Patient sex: F
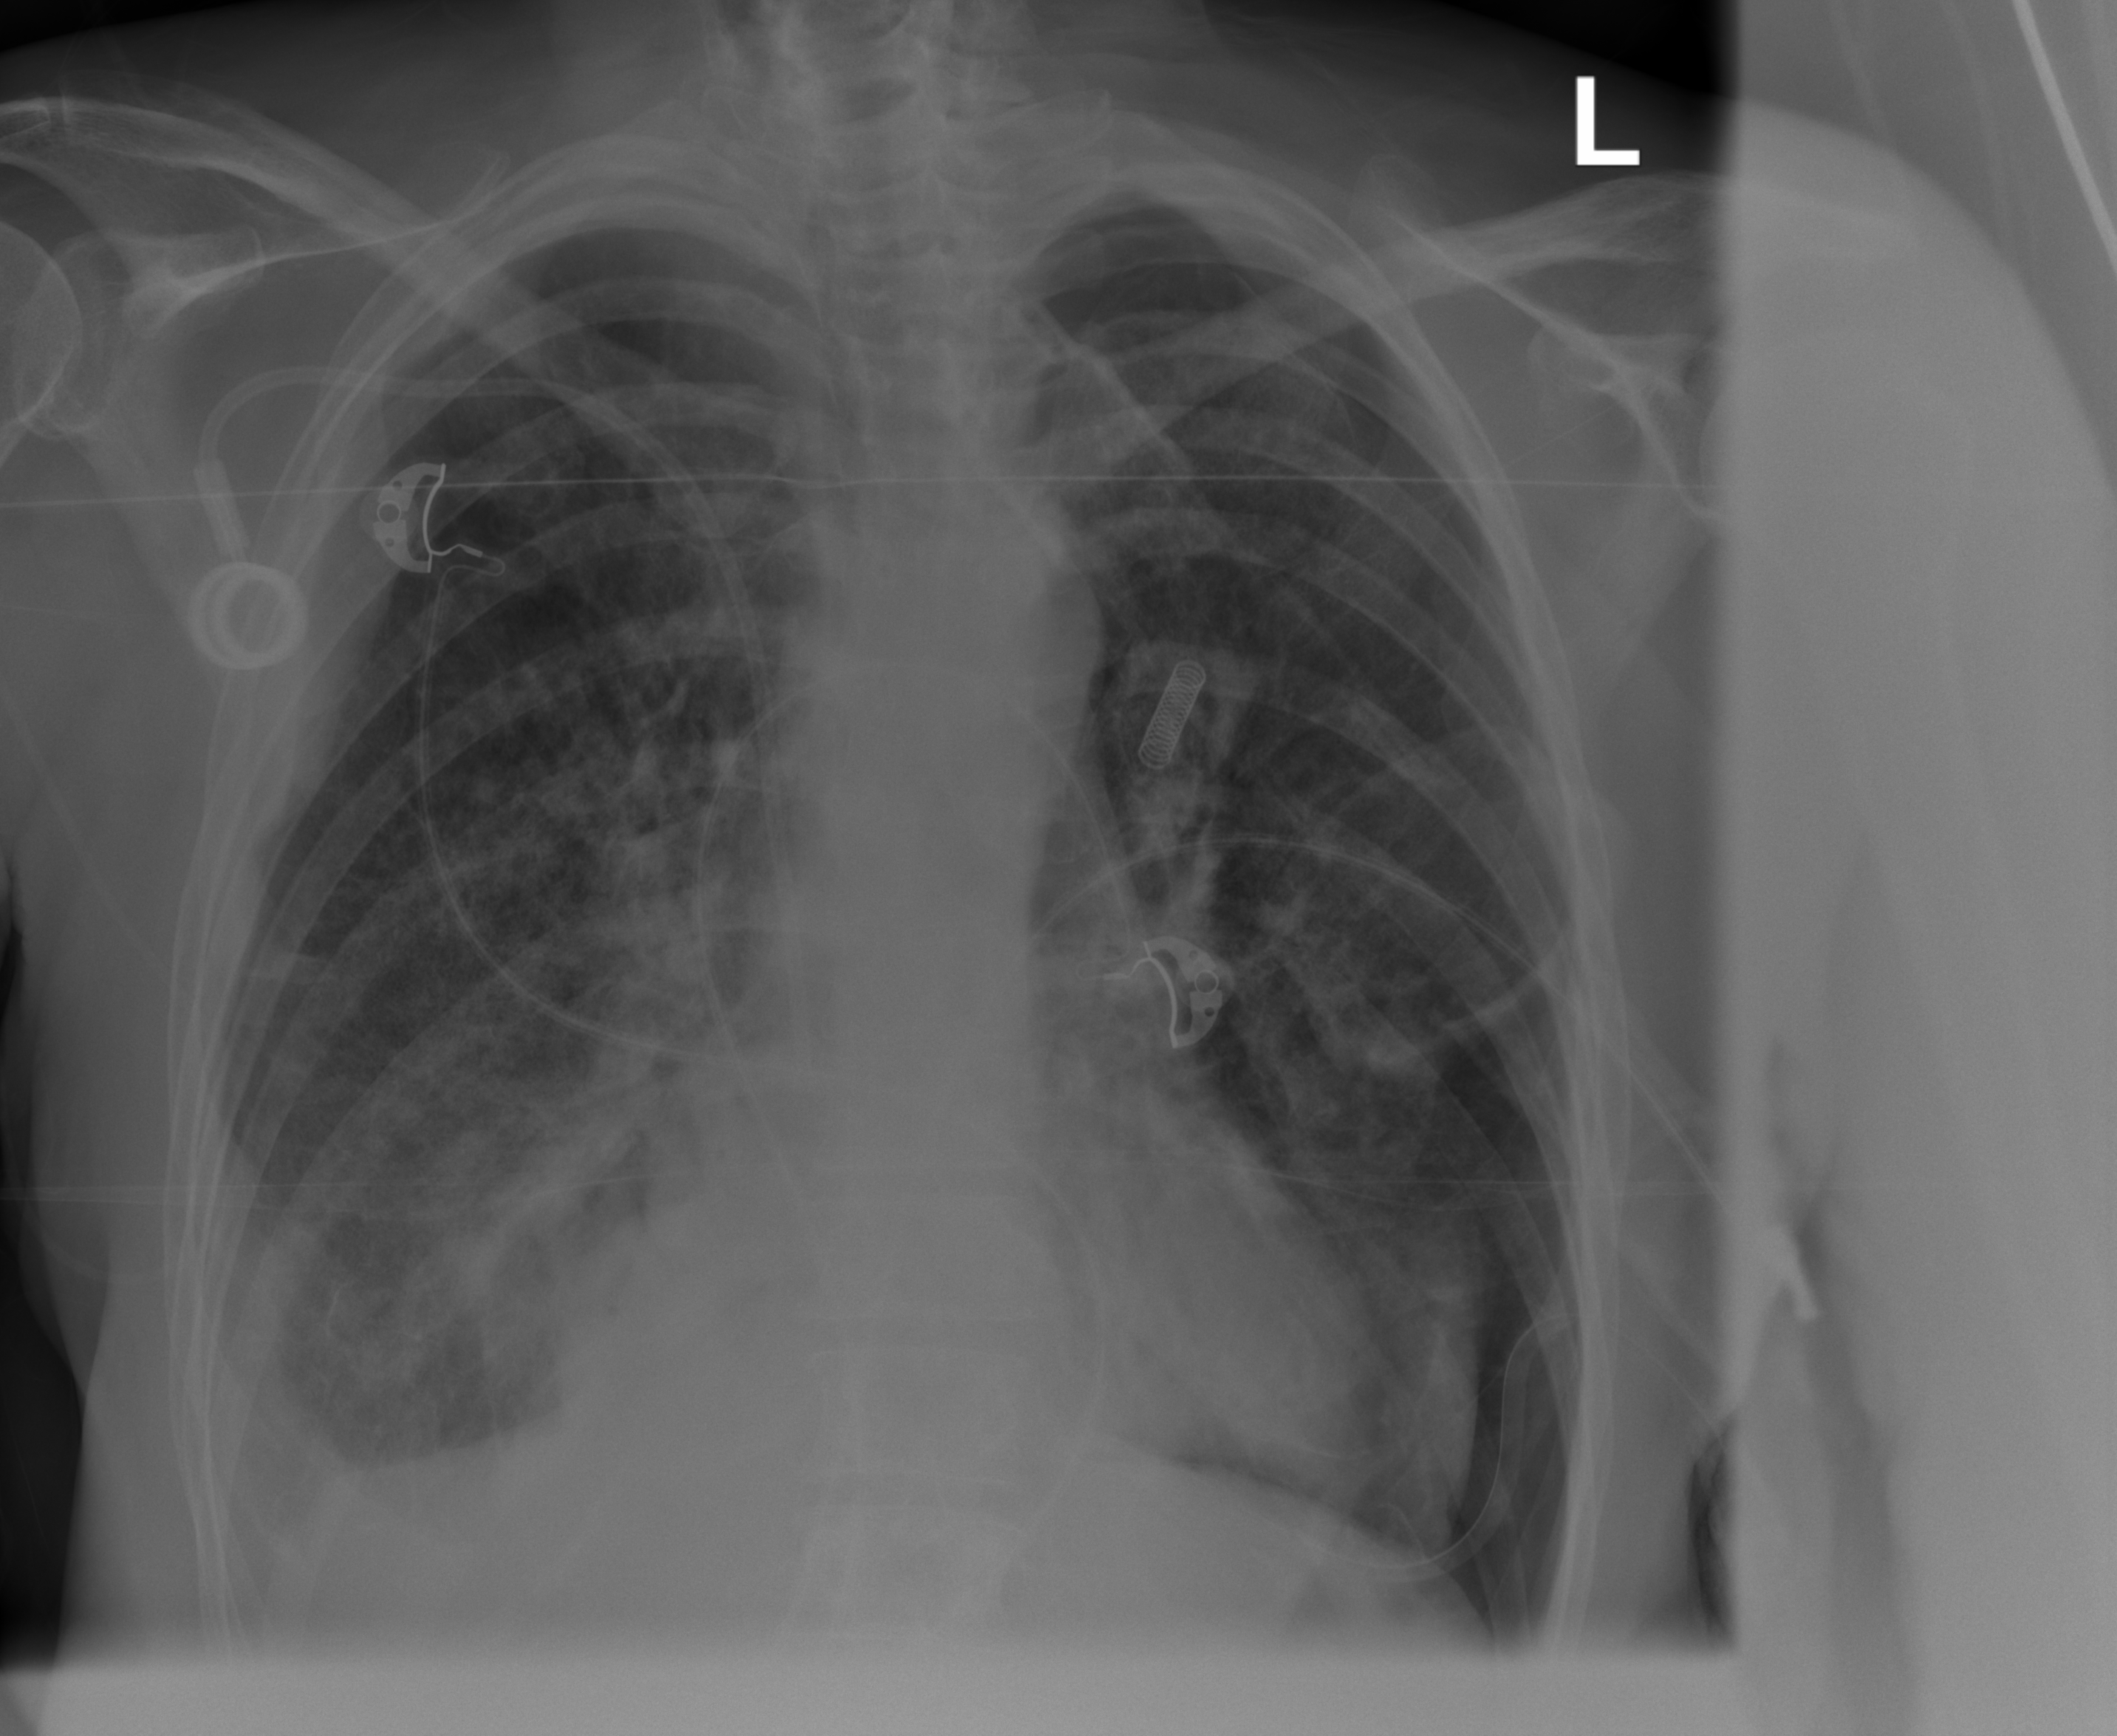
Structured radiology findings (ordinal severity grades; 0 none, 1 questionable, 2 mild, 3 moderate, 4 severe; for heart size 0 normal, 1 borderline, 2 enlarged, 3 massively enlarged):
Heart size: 0
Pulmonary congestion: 0
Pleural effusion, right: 2
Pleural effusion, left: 0
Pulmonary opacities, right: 2
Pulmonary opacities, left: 0
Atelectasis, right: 0
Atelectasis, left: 2